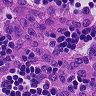
Metastatic tissue present: no